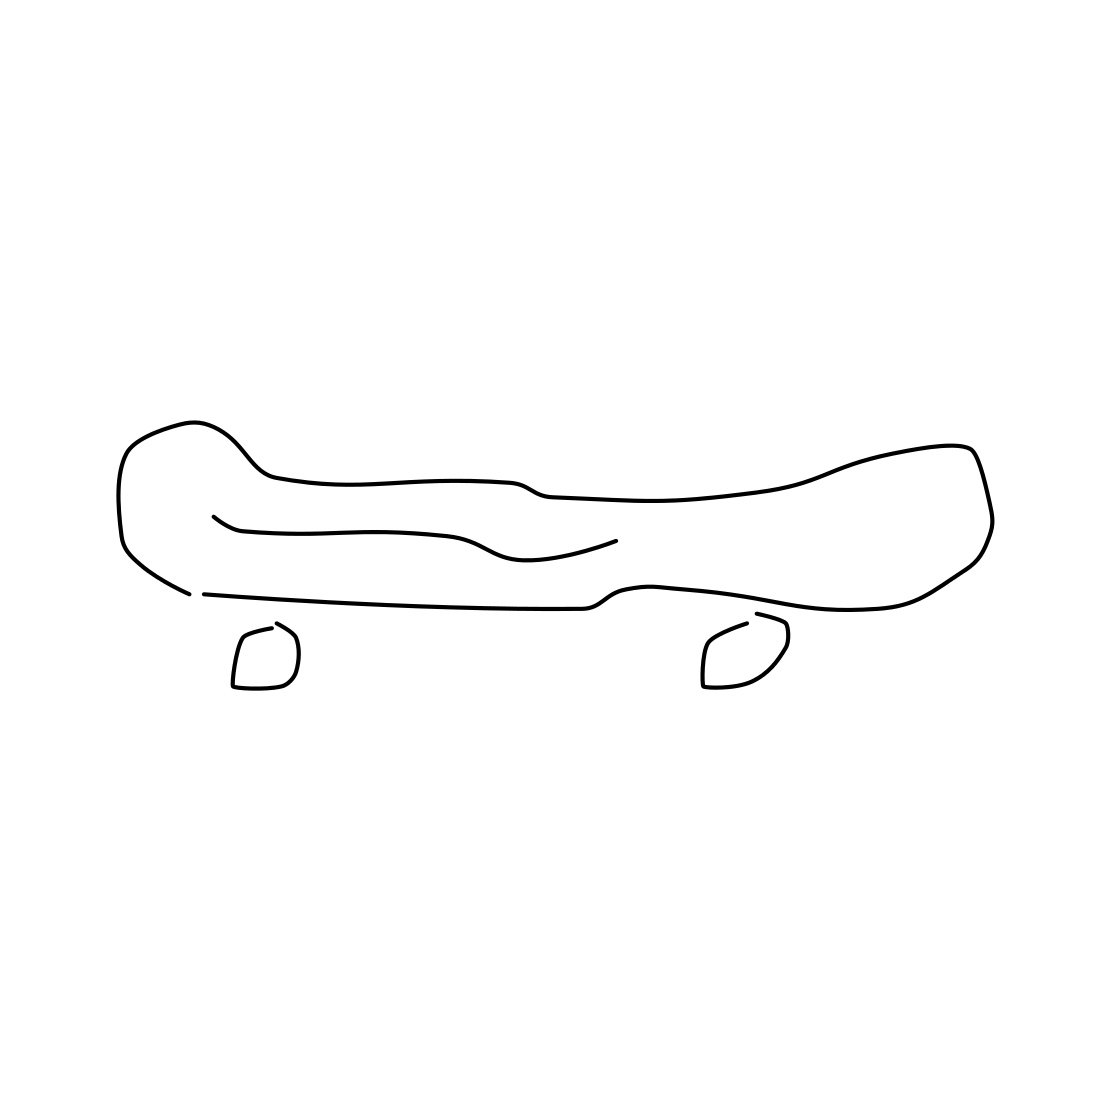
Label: skateboard